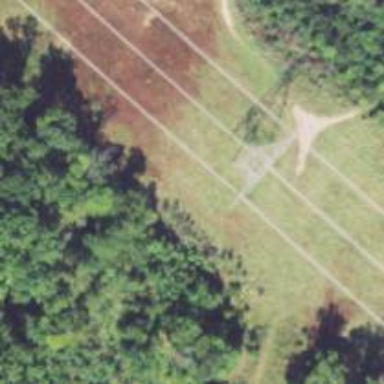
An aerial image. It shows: Lattice structure tower used for power distribution.